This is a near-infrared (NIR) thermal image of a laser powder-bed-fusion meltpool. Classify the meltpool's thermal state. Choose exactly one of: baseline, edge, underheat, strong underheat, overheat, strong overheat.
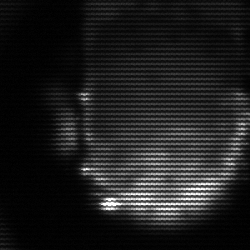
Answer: baseline